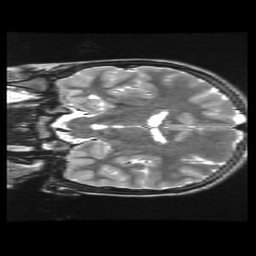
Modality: T2w
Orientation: coronal
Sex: male
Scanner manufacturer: ge
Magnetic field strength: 3 T
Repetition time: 5 s
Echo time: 0.1007 s